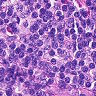
Metastatic tissue present: no